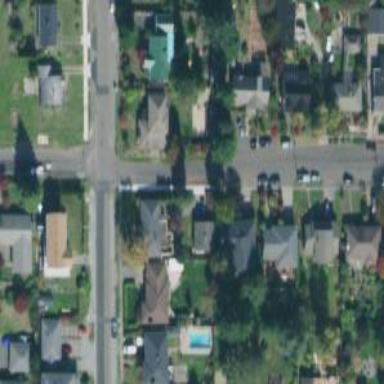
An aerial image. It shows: Residential road with sidewalk on the left.